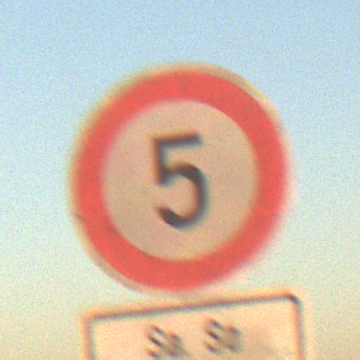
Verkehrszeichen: Geschwindigkeit5
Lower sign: ZeitangabenMitBeschraenkungAufWochentage9
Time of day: SunriseSunset
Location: Outdoor (Nature)
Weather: Clear
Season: NotSpecified
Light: Natural